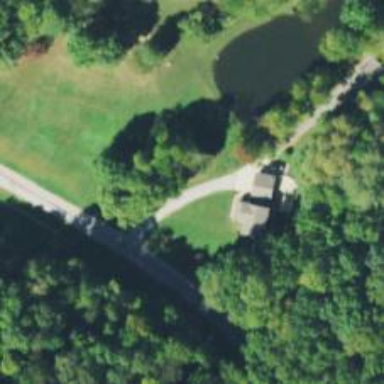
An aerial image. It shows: Driveway leading to service road.